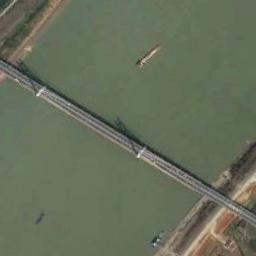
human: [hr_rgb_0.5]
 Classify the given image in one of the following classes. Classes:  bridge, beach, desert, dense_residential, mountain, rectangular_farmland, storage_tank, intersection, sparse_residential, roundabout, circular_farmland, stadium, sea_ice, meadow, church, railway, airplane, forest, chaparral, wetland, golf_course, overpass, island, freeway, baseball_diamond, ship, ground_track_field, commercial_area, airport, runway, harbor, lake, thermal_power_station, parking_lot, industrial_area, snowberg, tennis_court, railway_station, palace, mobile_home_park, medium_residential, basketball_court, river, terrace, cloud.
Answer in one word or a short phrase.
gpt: bridge